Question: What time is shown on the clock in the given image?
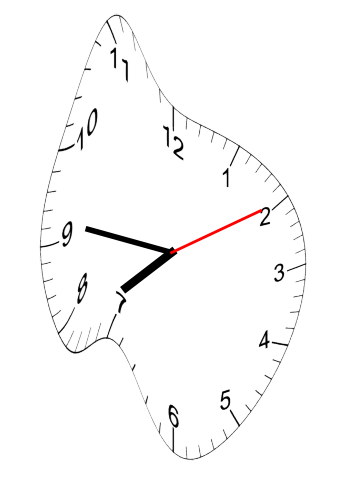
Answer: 07:46:10